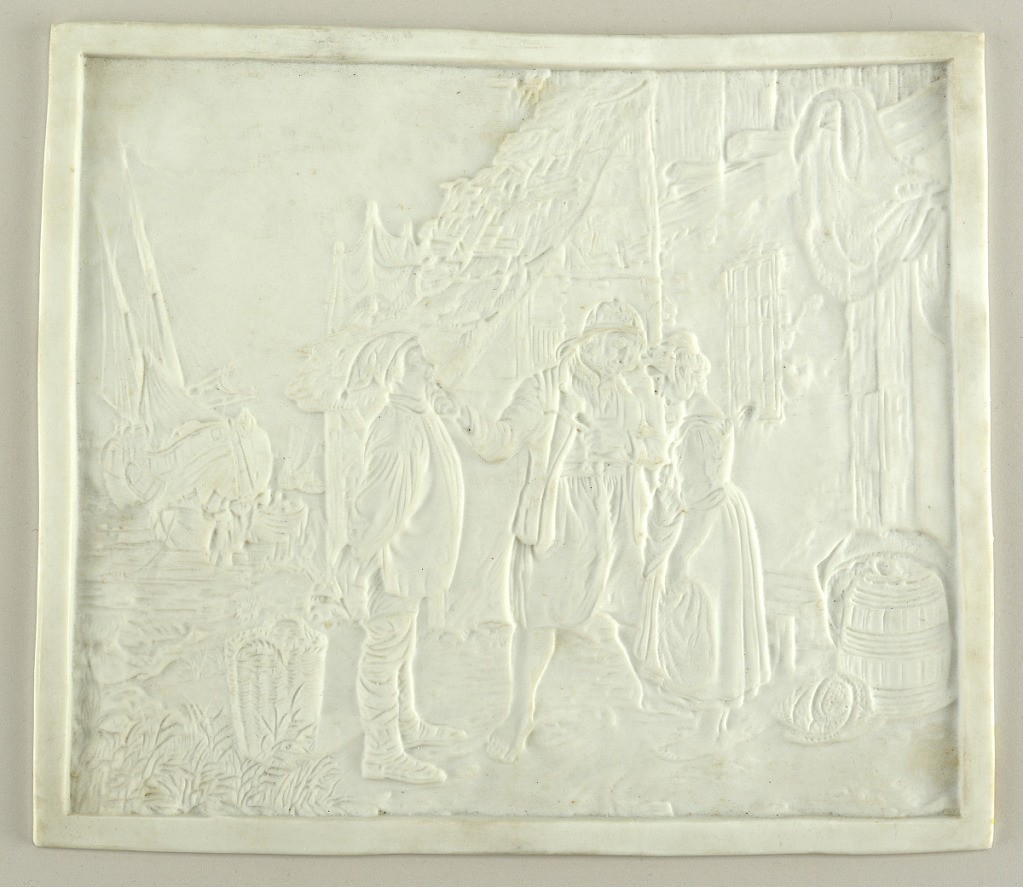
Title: Lithophane Depicting a Courtship
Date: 1825–1900
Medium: biscuit
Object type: lithophane
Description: Horizontal rectangle with impressed design showing an old fisherman acting as intermediary for a young man and woman. Fisherman's boats in background